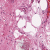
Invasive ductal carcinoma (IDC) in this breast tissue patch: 0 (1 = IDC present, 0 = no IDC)